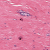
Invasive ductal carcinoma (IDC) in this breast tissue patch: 0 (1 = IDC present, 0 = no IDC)